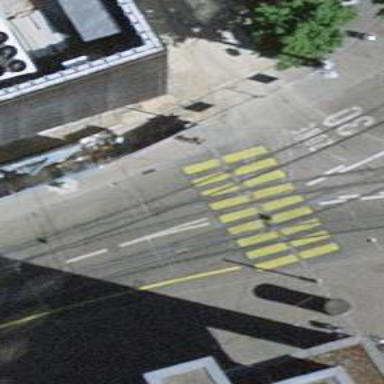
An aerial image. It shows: Tram crossing on the railway.